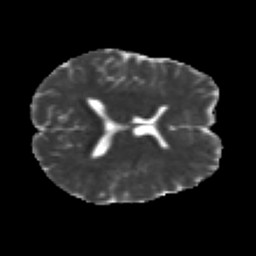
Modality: MD
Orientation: axial
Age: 27
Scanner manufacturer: siemens
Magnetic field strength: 3 T
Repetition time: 2.2 s
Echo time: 0.084 s